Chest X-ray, PA view. Patient: 50 years old, sex F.
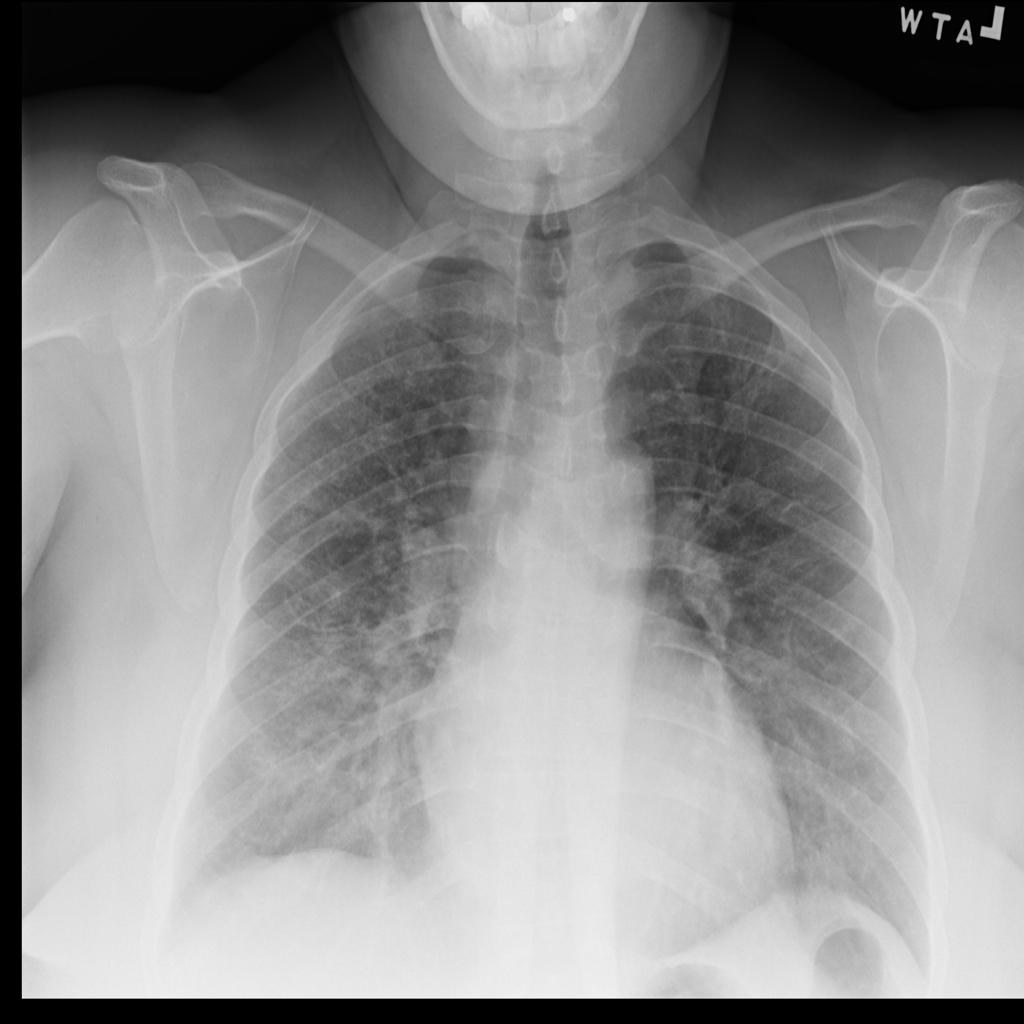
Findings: Fibrosis